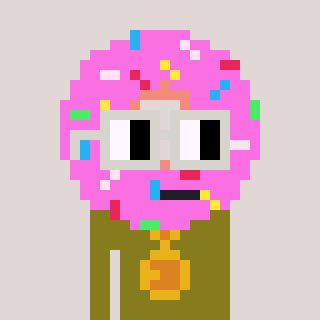
a pixel art character with square light gray glasses, a doughnut-shaped head and a gunk-colored body on a warm background